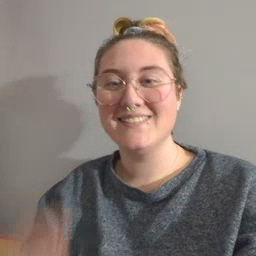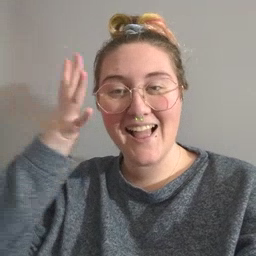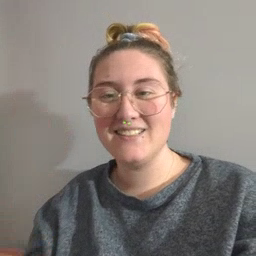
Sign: sun